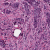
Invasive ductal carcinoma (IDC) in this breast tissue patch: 1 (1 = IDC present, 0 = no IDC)